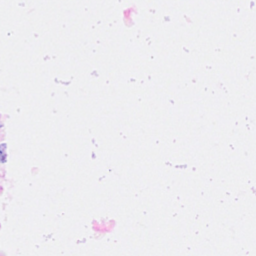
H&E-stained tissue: Breast